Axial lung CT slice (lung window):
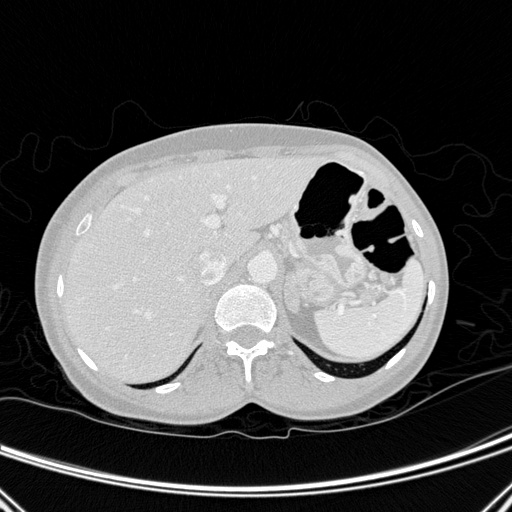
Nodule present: no